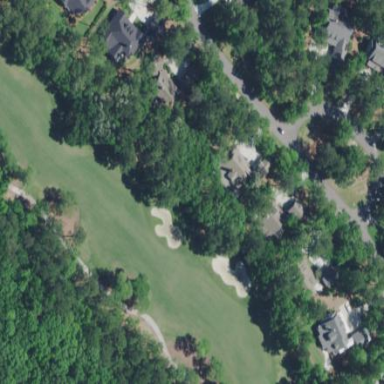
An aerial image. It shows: Golf fairway surrounded by grass.